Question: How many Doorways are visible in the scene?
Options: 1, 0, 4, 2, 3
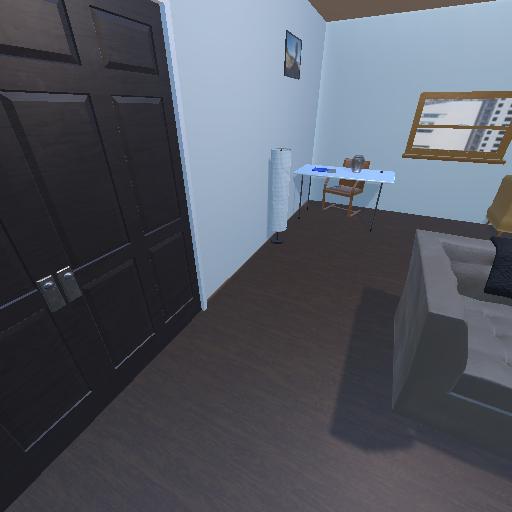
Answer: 1